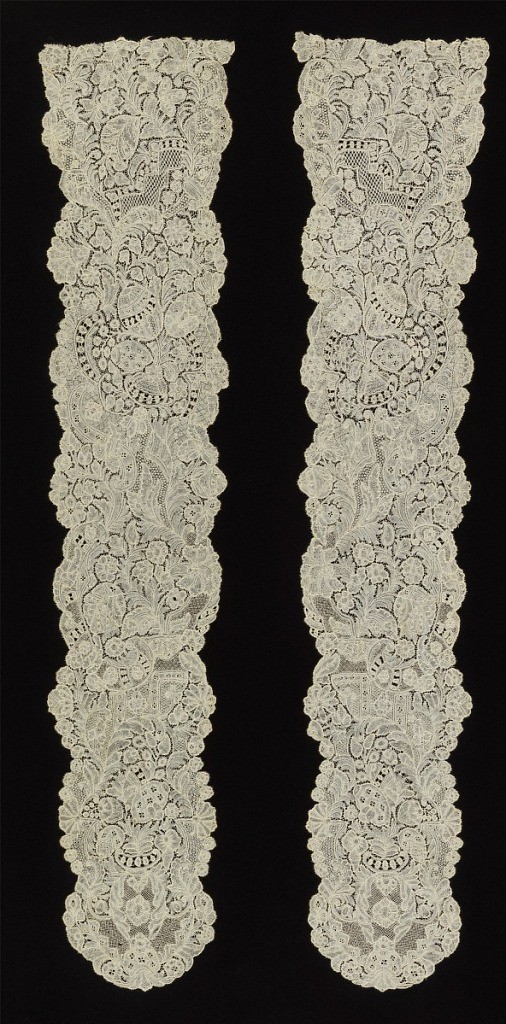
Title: Cap streamers
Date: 1700–1750
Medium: linen Technique: bobbin lace, Brussels style
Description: Dense serpentine design with exotic floral forms and chinoiserie elements.